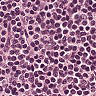
Metastatic tissue present: no